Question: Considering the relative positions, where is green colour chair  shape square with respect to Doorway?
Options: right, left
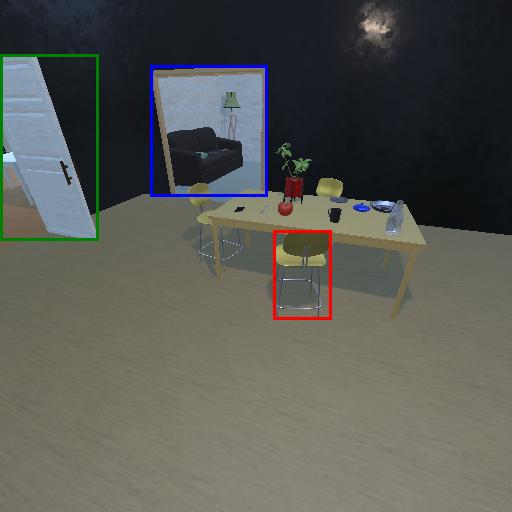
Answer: right